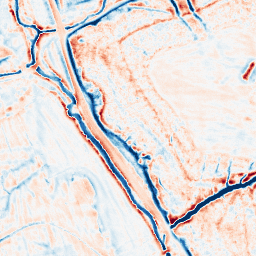
Category: edge_preserving
Decomposition family: bilateral
Decomposition parameters: d: 15
sigma_color: 25
sigma_space: 75
Upsampling method: sinc_blackman
Upsampling parameters: scale: 2
kernel_size: 16
Upsampling scale: 2